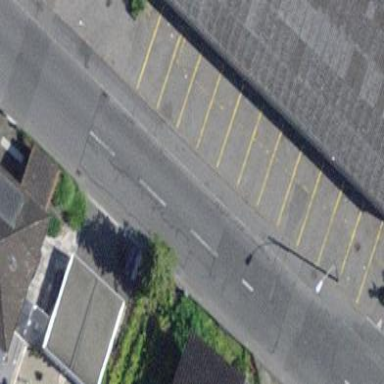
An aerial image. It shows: Parking available on the street side.